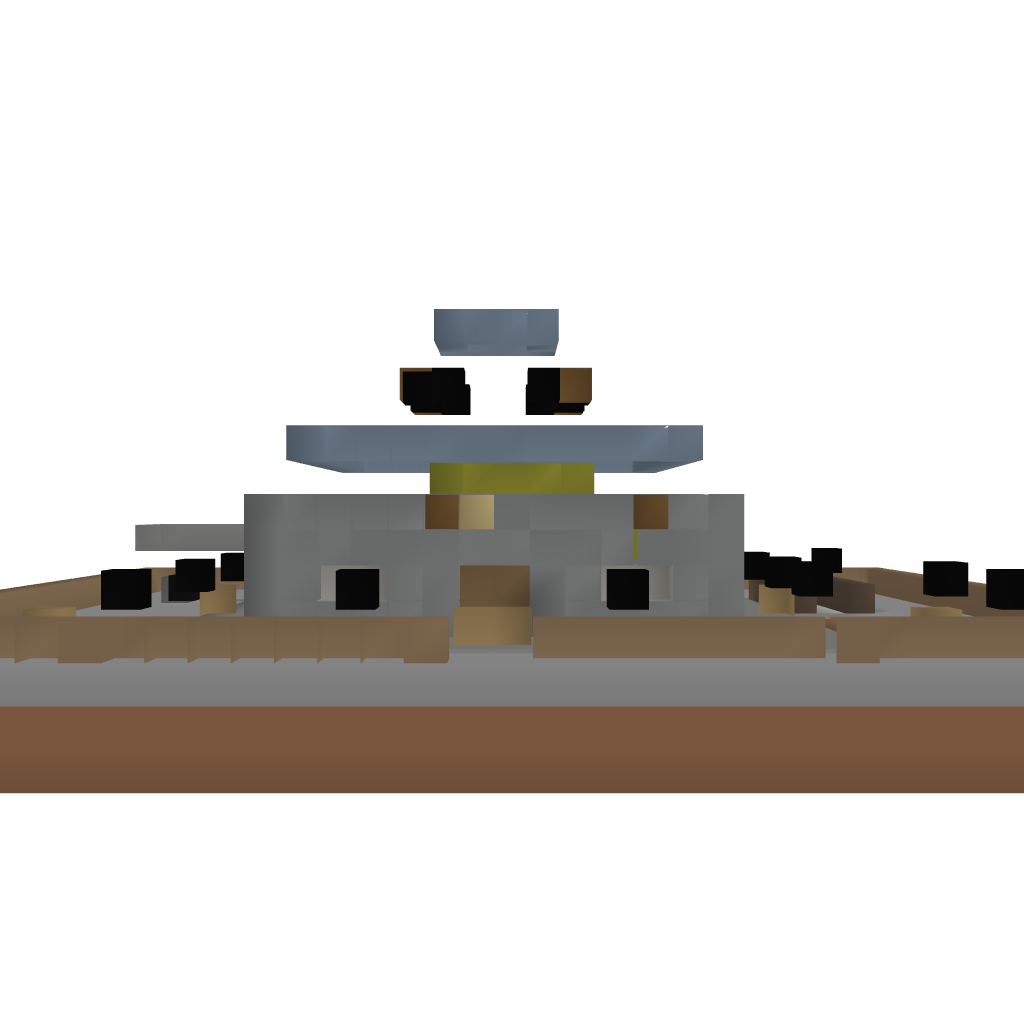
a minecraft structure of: Fazendinha - Small Farm